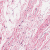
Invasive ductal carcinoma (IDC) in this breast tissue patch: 0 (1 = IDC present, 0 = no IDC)